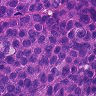
Metastatic tissue present: yes